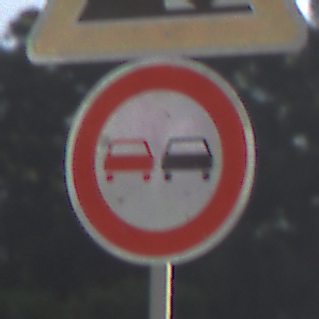
Verkehrszeichen: Ueberholverbot
Zusatzzeichen oben: SteinschlagLinks
Umgebung: Outdoor, Nature
Tageszeit: MorningAfternoon
Wetter: PartlyCloudy
Licht: Natural
Jahreszeit: NotSpecified
Kontrast: HighContrast